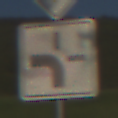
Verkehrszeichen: VerlaufVorfahrtsstrasse1
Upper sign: Vorfahrtsstrasse
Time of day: MorningAfternoon
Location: Outdoor (Nature)
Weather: PartlyCloudy
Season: NotSpecified
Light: Natural